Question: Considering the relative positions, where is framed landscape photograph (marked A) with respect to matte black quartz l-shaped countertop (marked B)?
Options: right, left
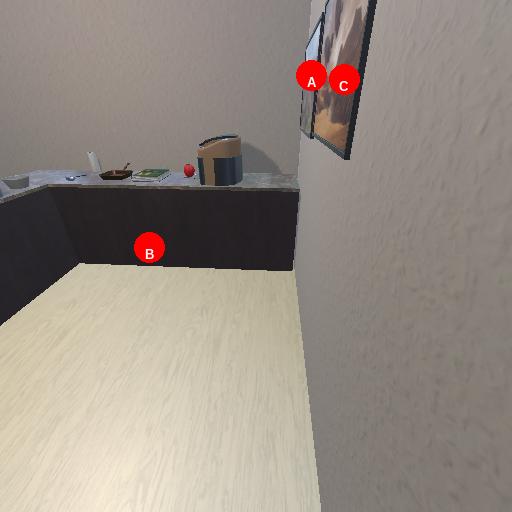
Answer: right